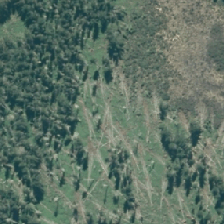
Land cover: herbaceous_freshwater_vege